Question: I have a web forms project which I've just ported to VS2015.
On the Master Page, I have the following public method which sets a response message:
'''
public void SetResponse(string responseMessage, Utilities.ResponseType cssClass)
{
ResponseToUser.Text = !String.IsNullOrWhiteSpace(responseMessage) ? Utilities.GetResponse(responseMessage, cssClass) : "";
}
'''
In the Utilities.cs file, I have the enum and the GetResponse:
'''
namespace WEB
{
public class Utilities
{
public enum ResponseType
{
Success,
Info,
Warning,
Danger
}
public static string GetResponse(string message, ResponseType response)
{
return "<div id="response" class="alert alert-" + response.ToString().ToLower() +
" fade in"><a href="#" class="close" data-dismiss="alert">&times;</a>" + message + "</div>";
}
}
}
'''
In the child pages, I make calls to the public method on the master page, like so:
'''
if (Request.QueryString["msg"] == "changepassword")
Master.SetResponse("Please change your password before continuing", Utilities.ResponseType.Warning);
'''
VS2015 is showing the 'Master.SetResponse' as an error, saying:
'''
CS0012 The type 'Utilities.ResponseType' is defined in an assembly that is not referenced. You must add a reference to assembly 'App_Code.pay9mvri, Version=0.0.0.0, Culture=neutral, PublicKeyToken=null'.
'''

At the top of the child page, I have the reference to the Utilities namespace:
'''
using WEB;
'''
So the 'ResponseType' enum IS in a referenced namespace. Why is it highlighting it as an error? The website still builds and runs fine, but I'd like to get rid of all the error messages. This wasn't an issue in VS2013 - the exact same project.
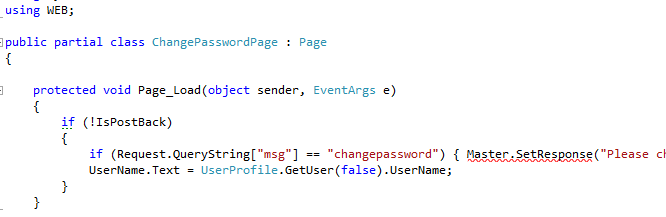
Answer: I reinstalled the latest version of VS and that seems to have fixed the problem.